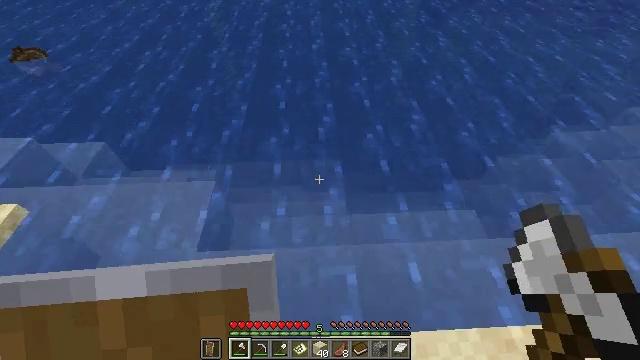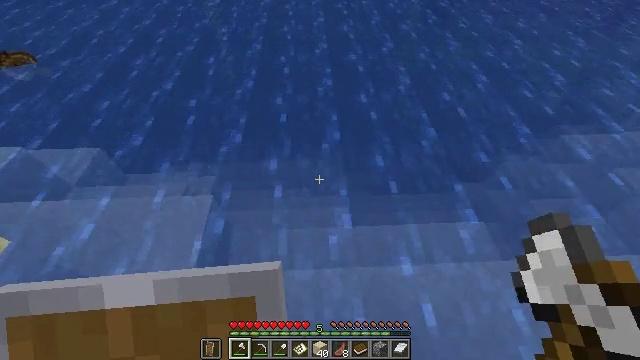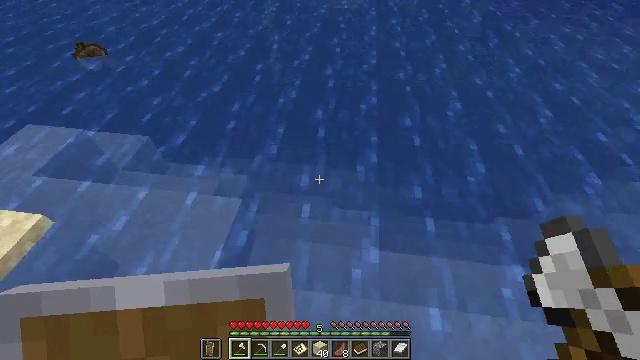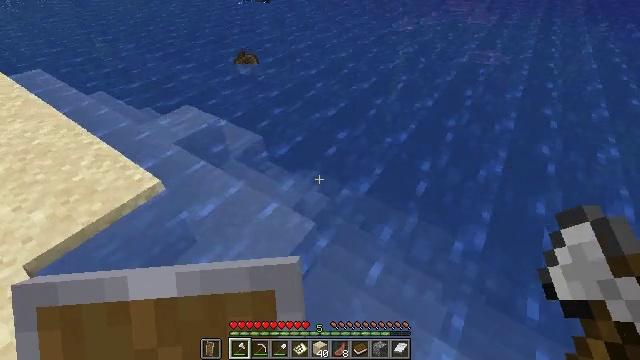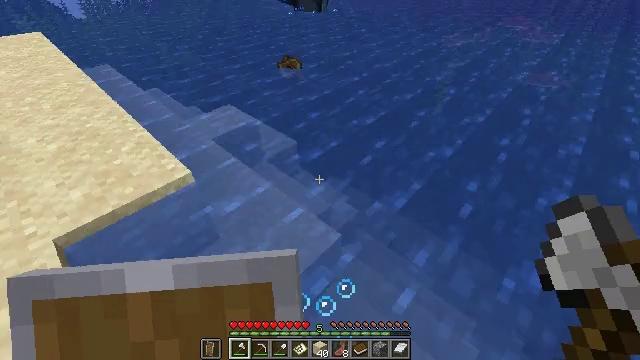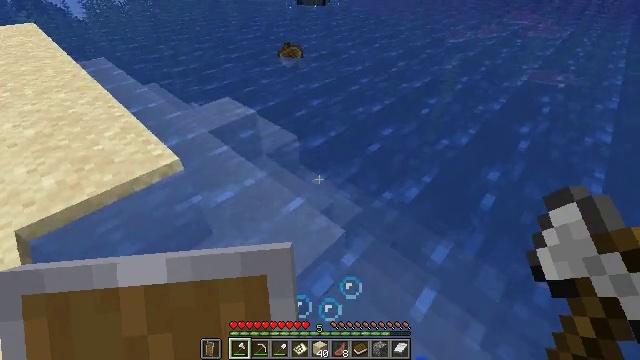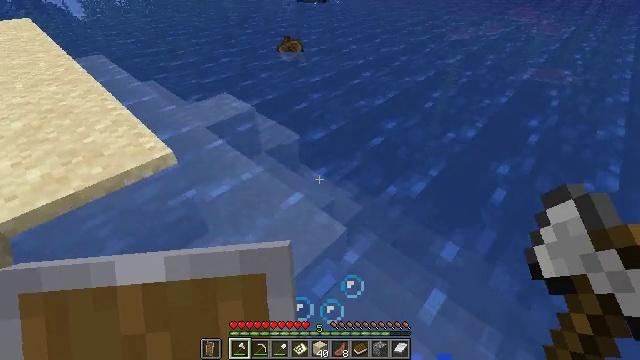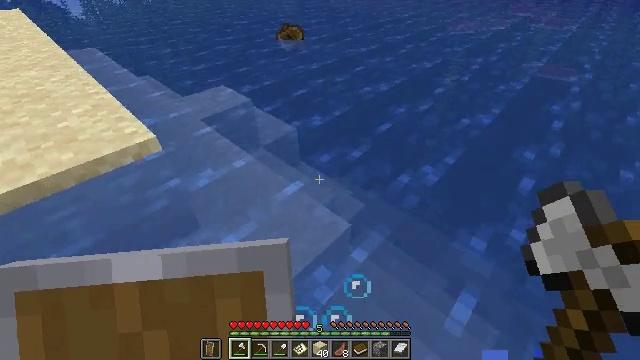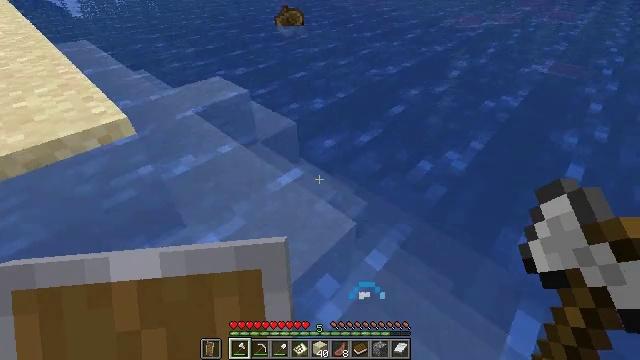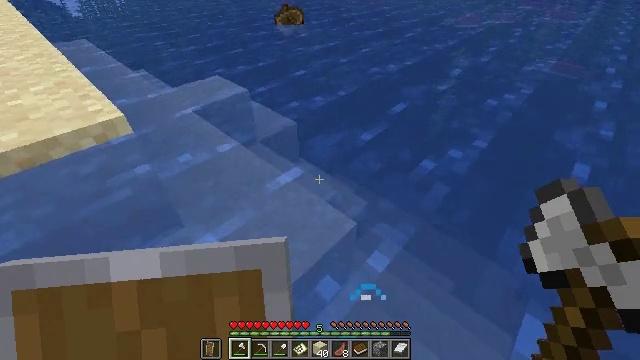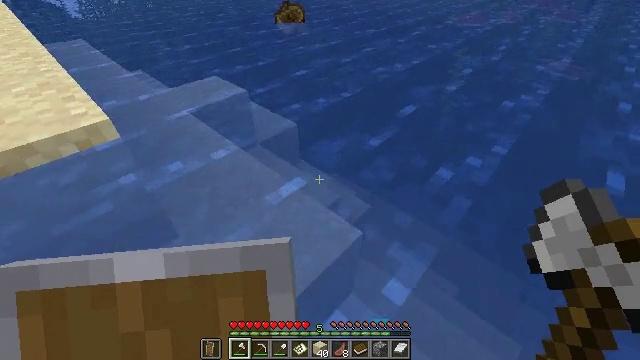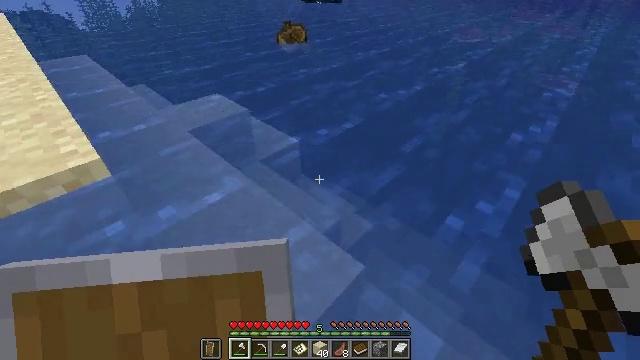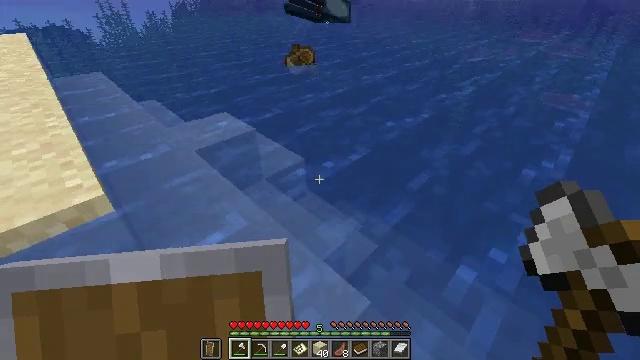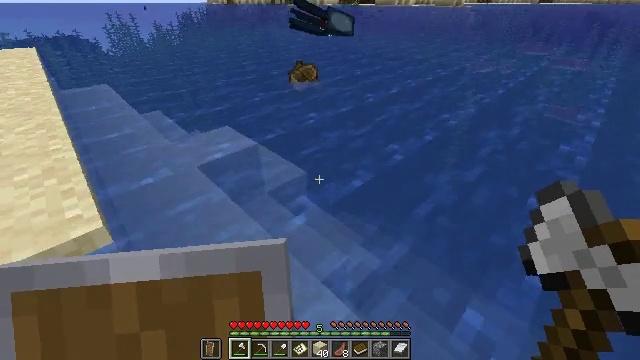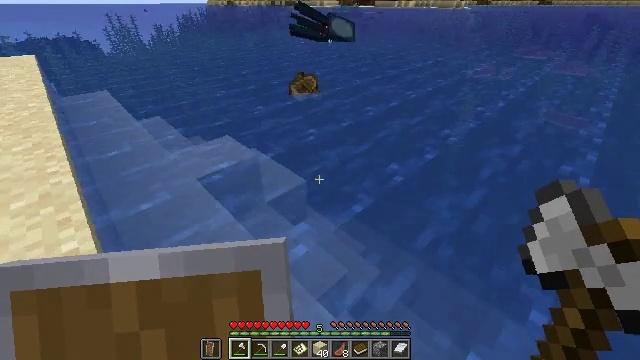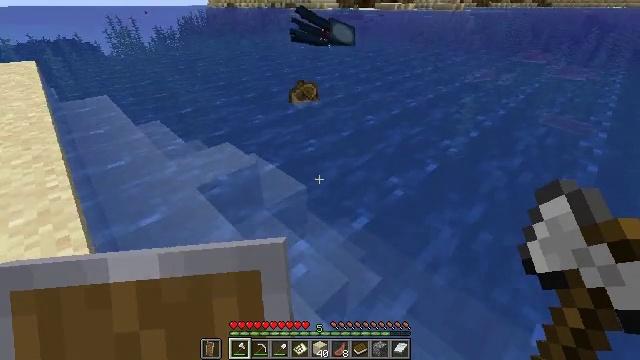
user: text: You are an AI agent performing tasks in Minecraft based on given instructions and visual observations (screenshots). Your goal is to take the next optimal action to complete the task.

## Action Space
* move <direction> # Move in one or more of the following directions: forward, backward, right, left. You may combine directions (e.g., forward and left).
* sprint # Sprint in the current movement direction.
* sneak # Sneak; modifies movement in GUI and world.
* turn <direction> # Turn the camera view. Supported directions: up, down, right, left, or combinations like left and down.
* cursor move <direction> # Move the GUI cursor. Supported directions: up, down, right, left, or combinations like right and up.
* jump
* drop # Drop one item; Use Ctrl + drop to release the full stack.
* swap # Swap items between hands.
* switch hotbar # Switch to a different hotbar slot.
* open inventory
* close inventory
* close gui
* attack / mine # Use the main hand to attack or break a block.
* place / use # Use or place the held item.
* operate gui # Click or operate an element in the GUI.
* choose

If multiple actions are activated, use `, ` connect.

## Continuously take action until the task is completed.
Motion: motion action
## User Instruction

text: Drop a filled map.
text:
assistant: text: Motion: move forward
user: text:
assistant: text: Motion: move forward, turn left and up
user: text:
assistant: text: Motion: move forward and move left, turn left and up
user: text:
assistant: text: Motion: move forward and move left, turn left and up
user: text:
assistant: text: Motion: move forward and move left
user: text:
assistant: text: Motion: move forward, sprint
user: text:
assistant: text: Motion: move forward, sprint
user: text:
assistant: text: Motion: move forward, sprint
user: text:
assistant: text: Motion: move forward, sprint, jump
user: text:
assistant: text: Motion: move forward, sprint, jump
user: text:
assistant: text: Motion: move forward, sprint, turn up, jump
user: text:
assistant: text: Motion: move forward, sprint, turn left and up, jump
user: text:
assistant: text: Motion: move forward, sprint, turn up, jump
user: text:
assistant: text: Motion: move forward, sprint, jump
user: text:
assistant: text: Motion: move forward, sprint, jump
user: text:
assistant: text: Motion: move forward, sprint, jump
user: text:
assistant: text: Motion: move forward, sprint, turn up, jump
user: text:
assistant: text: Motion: move forward, sprint, jump
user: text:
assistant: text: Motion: move forward, sprint, jump
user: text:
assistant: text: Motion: move forward, sprint
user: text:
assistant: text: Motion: move forward, sprint
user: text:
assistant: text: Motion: move forward, sprint
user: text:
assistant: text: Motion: move forward, sprint
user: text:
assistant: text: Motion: move forward, sprint
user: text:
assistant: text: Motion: move forward, sprint
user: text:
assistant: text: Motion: move forward, sprint
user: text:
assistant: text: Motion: move forward, sprint
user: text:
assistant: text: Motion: move forward, sprint
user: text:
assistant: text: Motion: move forward, sprint
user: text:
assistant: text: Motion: move forward, sprint